Question: I want to setup a user registration which consists of multiple steps. Each step will be highlighted in the form of bars. Dark grey bar will be the steps that are completed and light grey bar will be steps that needs to be completed. Cant seem to think of a way to do this. Please suggest.
We can see this in myfitnesspal sign up. I have highlighted this in red box in the picture below.

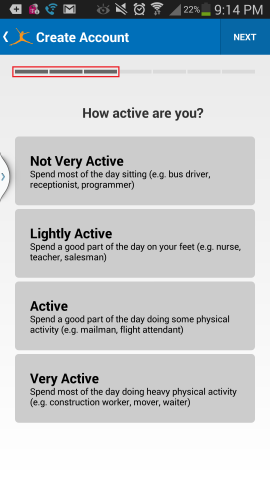
Answer: '''
<RelativeLayout
android:id="@+id/layout"
android:layout_width="fill_parent"
android:layout_height="wrap_content">
<LinearLayout
android:id="@+id/tab_layout"
android:layout_width="fill_parent"
android:layout_height="wrap_content"
android:layout_alignParentTop="true"
android:orientation="horizontal" >
<Button
android:id="@+id/step1"
android:layout_width="wrap_content"
android:layout_height="wrap_content"
android:layout_marginLeft="5dp"
android:layout_marginTop="-5dp"
android:background="@drawable/tab_active" />
<Button
android:id="@+id/step2"
android:layout_width="wrap_content"
android:layout_height="wrap_content"
android:layout_marginLeft="5dp"
android:layout_marginTop="-5dp"
android:background="@drawable/tab_active" />
<Button
android:id="@+id/step3"
android:layout_width="wrap_content"
android:layout_height="wrap_content"
android:layout_marginLeft="5dp"
android:layout_marginTop="-5dp"
android:background="@drawable/tab_active" />
<Button
android:id="@+id/step4"
android:layout_width="wrap_content"
android:layout_height="wrap_content"
android:layout_marginLeft="5dp"
android:layout_marginTop="-5dp"
android:background="@drawable/tab_active" />
</LinearLayout>
<LinearLayout
android:id="@+id/steptitle"
android:layout_width="fill_parent"
android:layout_height="wrap_content"
android:layout_below="@+id/tab_layout" >
<TextView
android:id="@+id/eventItemTitle"
android:layout_width="match_parent"
android:layout_height="wrap_content"
android:layout_gravity="center_vertical"
android:ellipsize="end"
android:paddingLeft="15dp"
android:singleLine="true"
android:text="@string/symptomstitlebar"
android:textColor="@color/white_color"
android:textSize="14sp"
android:textStyle="bold" />
</LinearLayout>
<LinearLayout
android:id="@+id/content"
android:layout_width="fill_parent"
android:layout_height="wrap_content"
android:layout_below="@+id/event_title_layout"
android:orientation="horizontal"
android:paddingLeft="10dp"
android:paddingRight="10dp" >
<include
android:id="@+id/stepContent"
android:layout_width="match_parent"
android:layout_height="match_parent"
layout="@layout/event_tab_layout" />
</LinearLayout>
</RelativeLayout>
'''
try a layout like this and define fragments to change the content dynamically